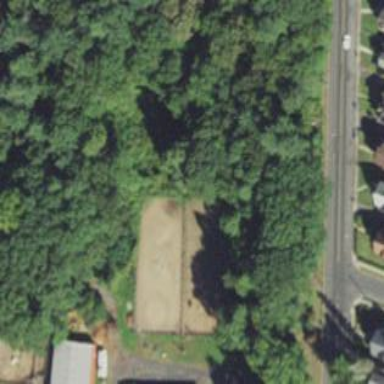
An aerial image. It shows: Fence around area designated for animal keeping.